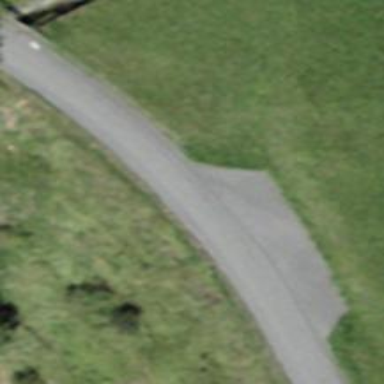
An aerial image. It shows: Passing place on the road.